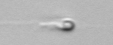
Label: flagellate_morphotype3